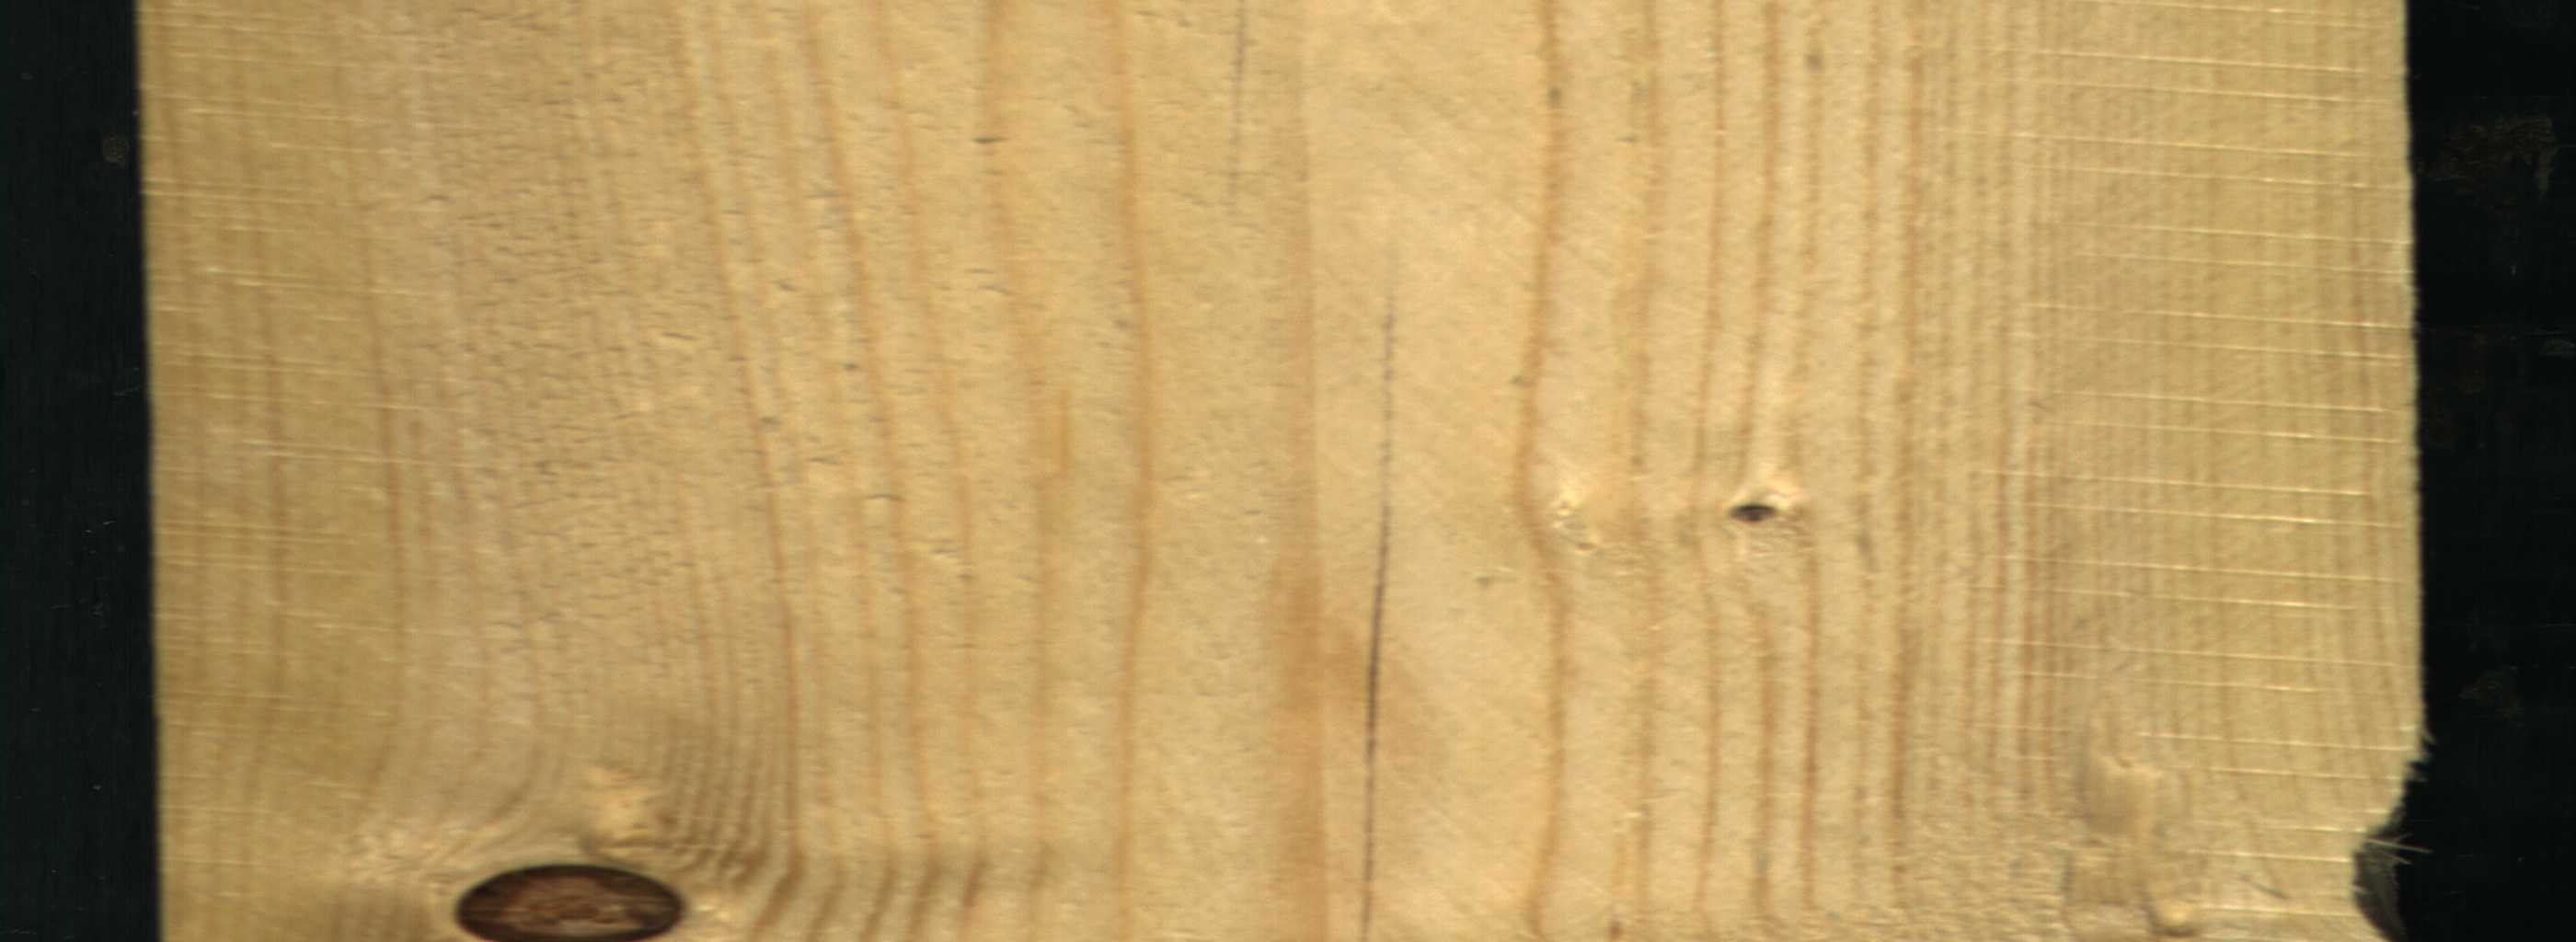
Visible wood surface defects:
Knot_missing
Dead_Knot
Dead_Knot